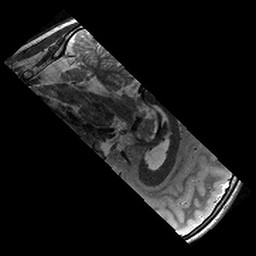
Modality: T2w
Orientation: sagittal
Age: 11
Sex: male
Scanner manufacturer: siemens
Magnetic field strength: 3 T
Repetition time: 9.23 s
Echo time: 0.067 s